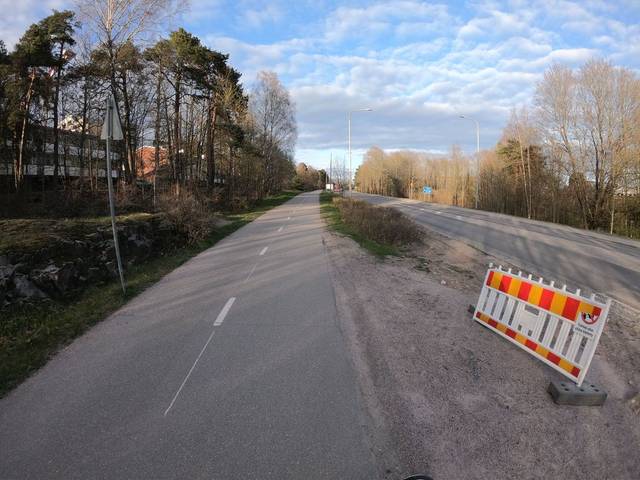
Region: Finland
Coordinates: 60.22, 24.828